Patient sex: F
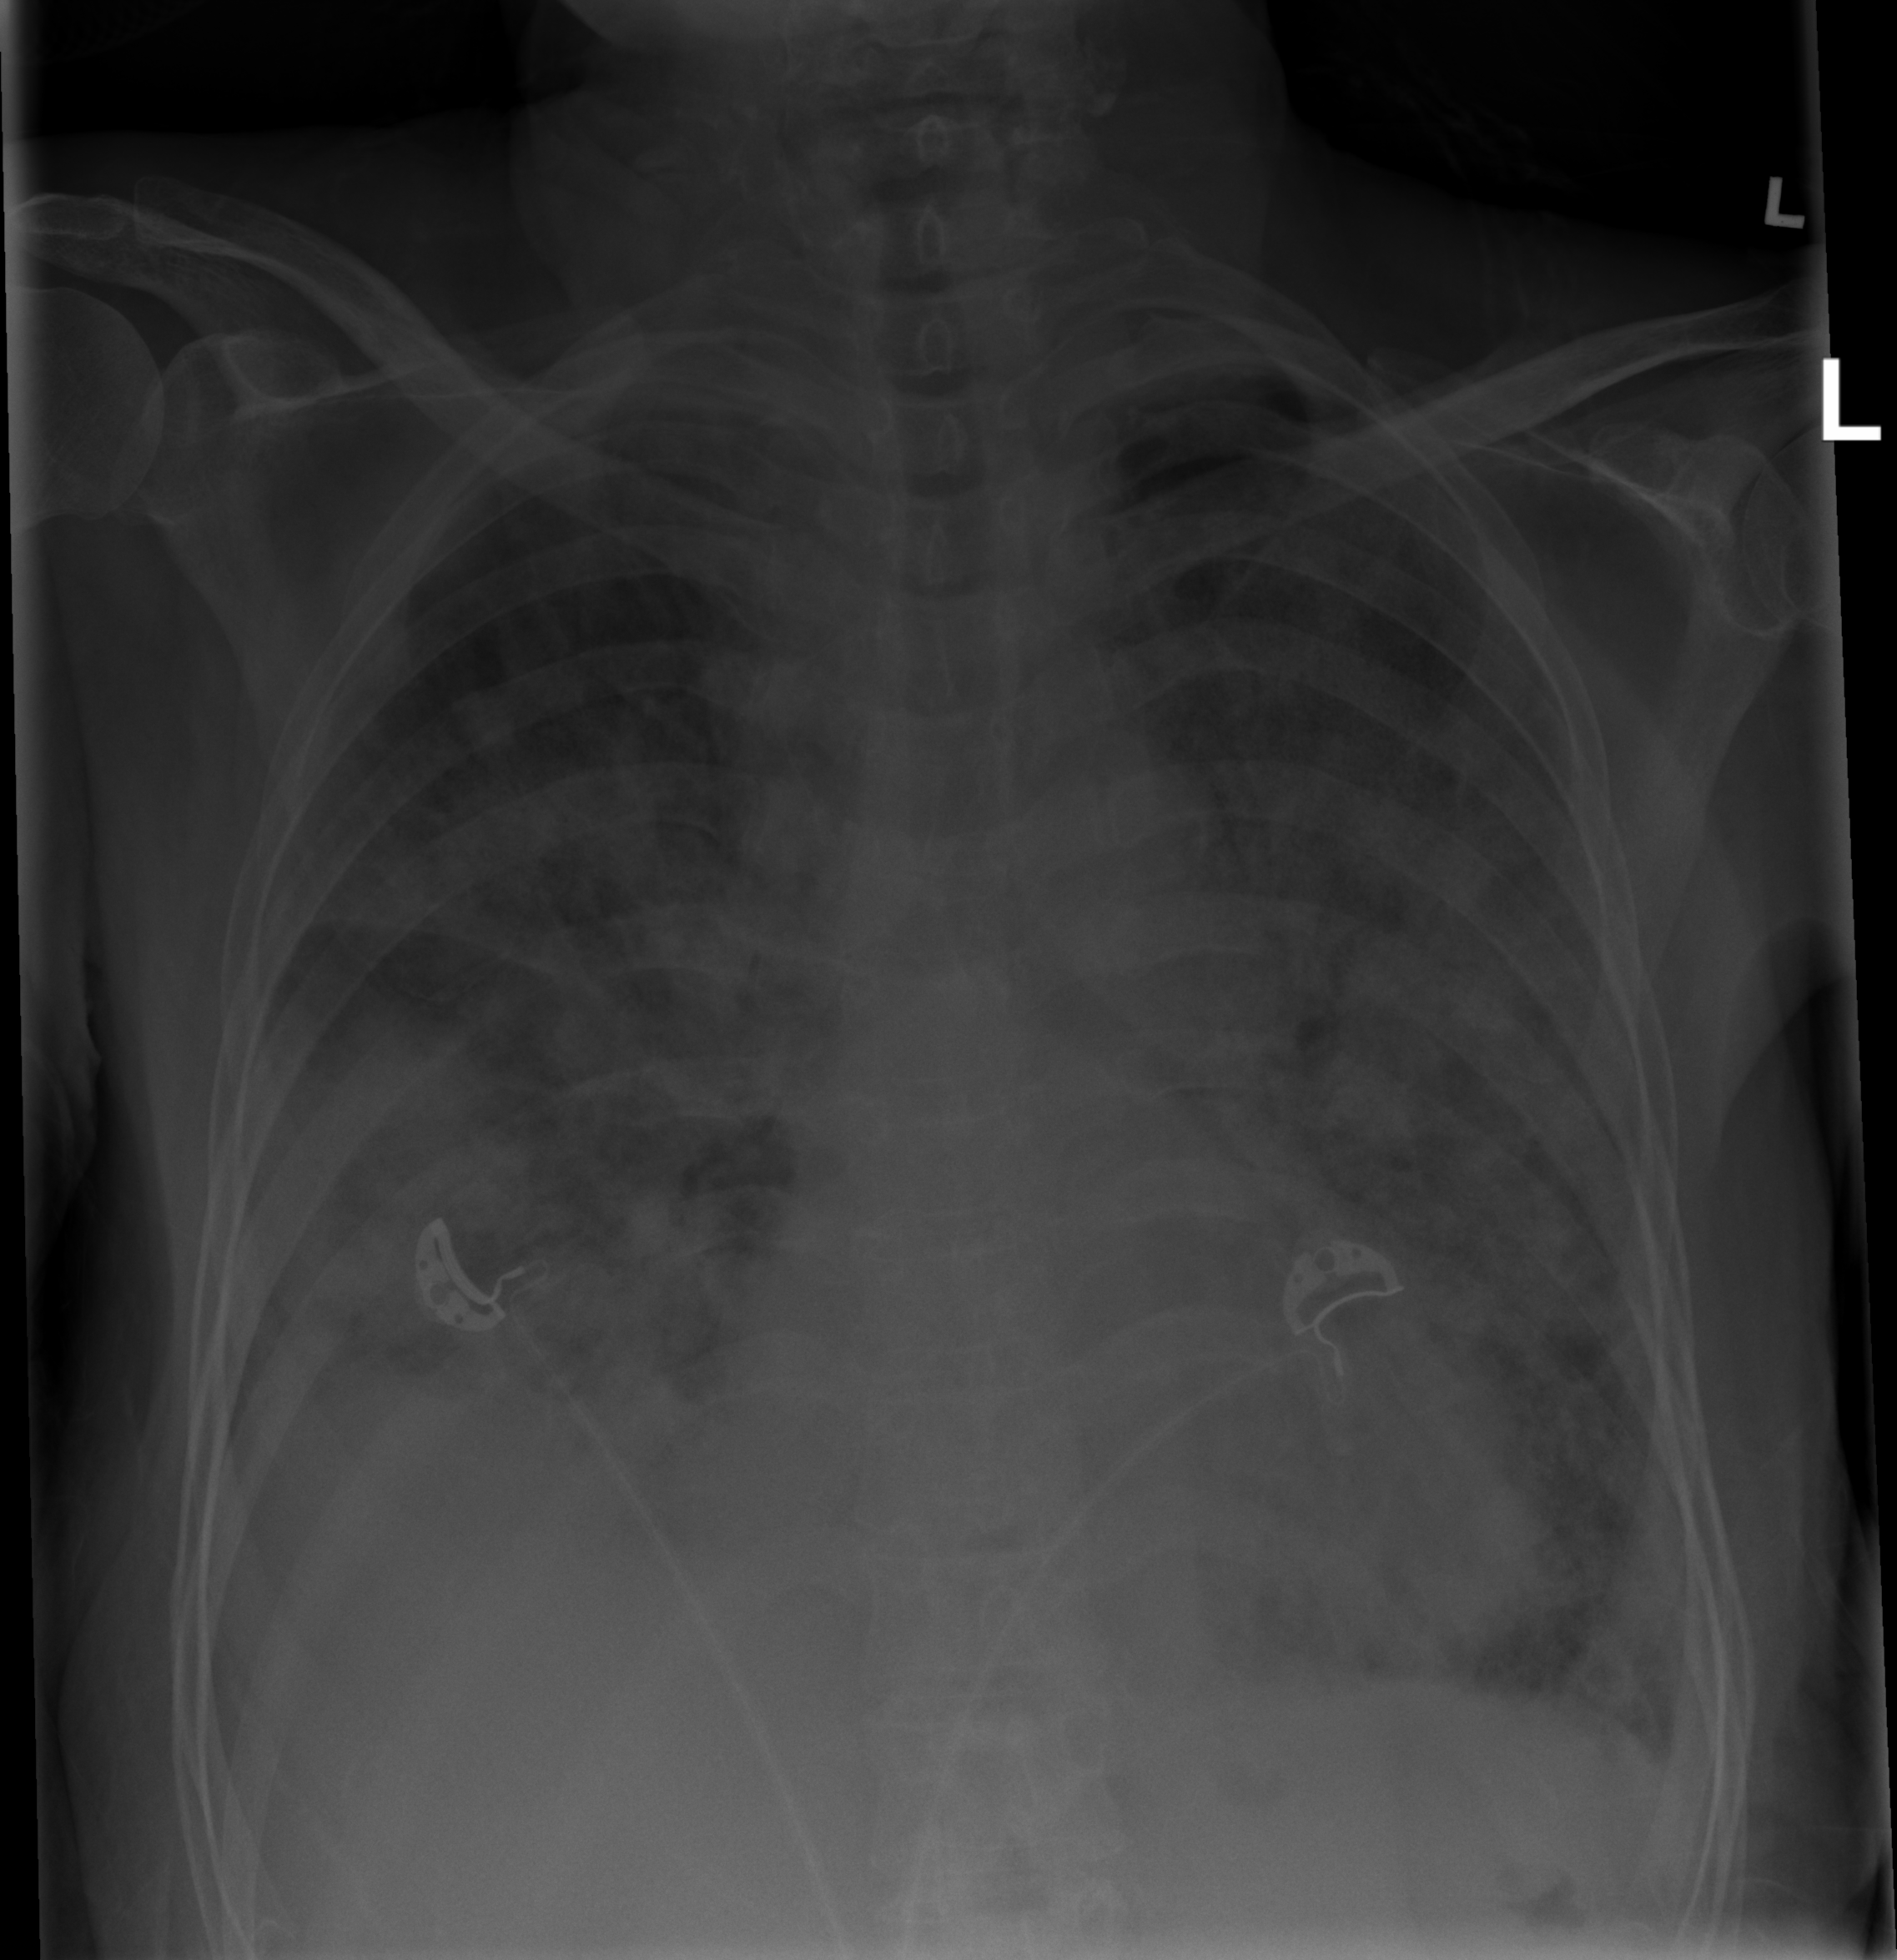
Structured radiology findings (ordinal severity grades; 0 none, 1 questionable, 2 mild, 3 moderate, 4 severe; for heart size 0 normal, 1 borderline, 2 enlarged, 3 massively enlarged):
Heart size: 2
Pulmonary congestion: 3
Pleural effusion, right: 3
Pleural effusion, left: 2
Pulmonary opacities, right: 3
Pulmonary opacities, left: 4
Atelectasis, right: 2
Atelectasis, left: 2